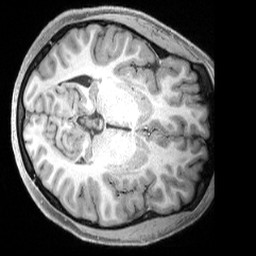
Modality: T1w
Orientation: axial
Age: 29
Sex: female
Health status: healthy
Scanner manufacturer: siemens
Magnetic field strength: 3 T
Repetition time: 2.4 s
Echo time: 0.00222 s